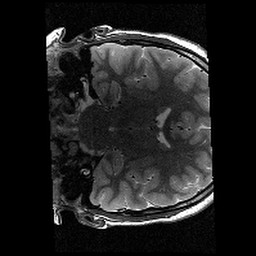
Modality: T2w
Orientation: coronal
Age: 13
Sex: male
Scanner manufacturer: siemens
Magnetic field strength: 3 T
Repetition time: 8.46 s
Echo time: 0.067 s